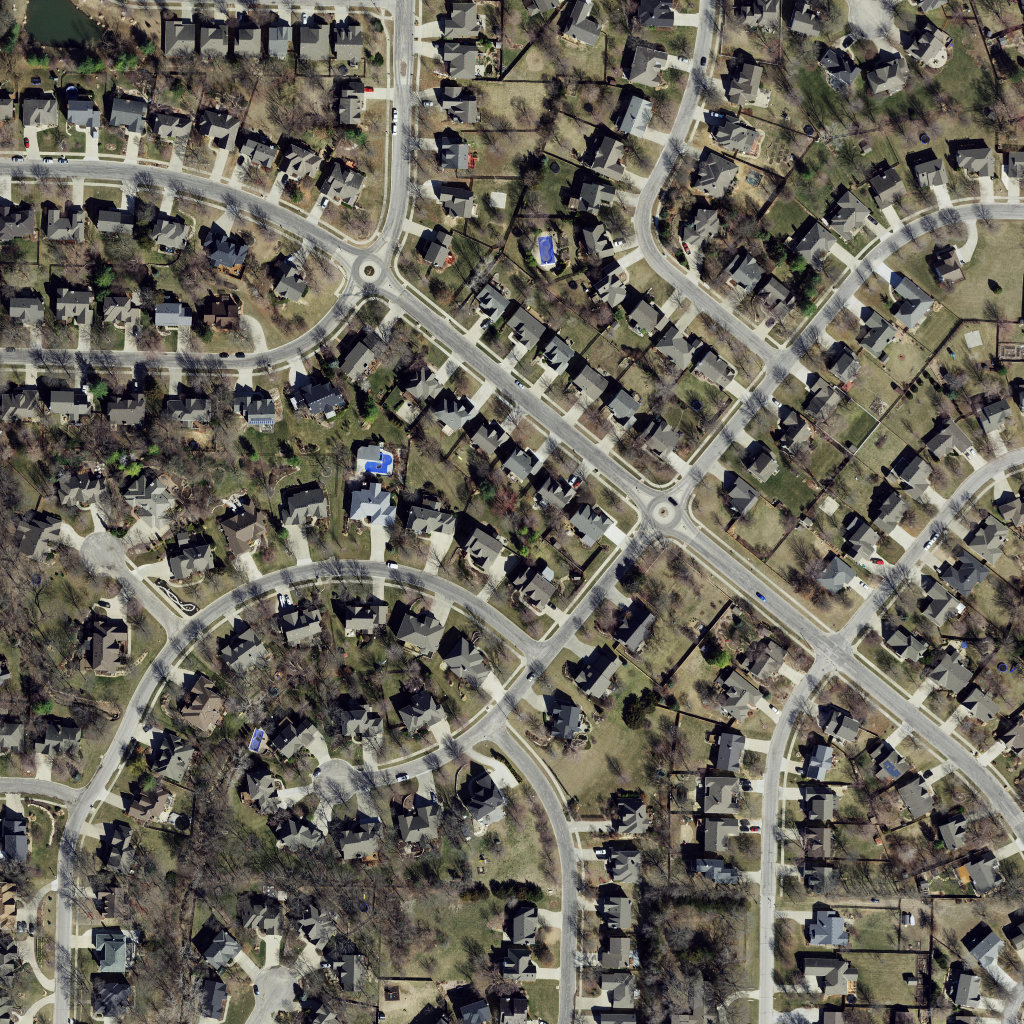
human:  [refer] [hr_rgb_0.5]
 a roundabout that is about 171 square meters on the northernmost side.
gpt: <box>[[34, 25, 37, 28, 0]]</box>

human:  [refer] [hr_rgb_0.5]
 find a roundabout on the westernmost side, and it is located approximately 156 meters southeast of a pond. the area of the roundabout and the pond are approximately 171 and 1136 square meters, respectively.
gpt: <box>[[34, 25, 37, 28, 0]]</box>

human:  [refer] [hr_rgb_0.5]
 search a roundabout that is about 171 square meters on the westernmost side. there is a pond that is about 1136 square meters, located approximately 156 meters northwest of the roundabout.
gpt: <box>[[34, 25, 37, 28, 0]]</box>